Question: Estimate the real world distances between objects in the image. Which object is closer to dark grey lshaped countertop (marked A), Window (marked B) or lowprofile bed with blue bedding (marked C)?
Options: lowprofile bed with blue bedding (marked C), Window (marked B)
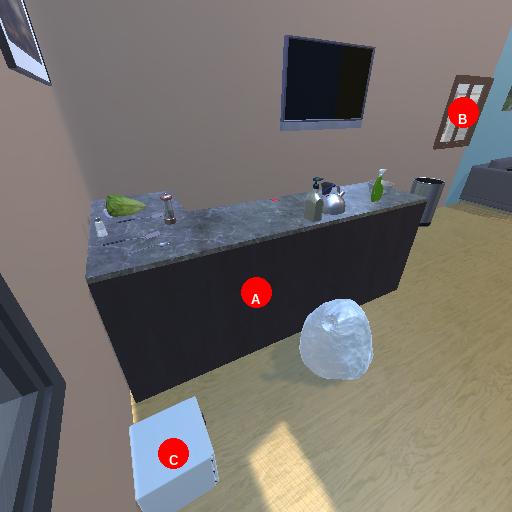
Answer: lowprofile bed with blue bedding (marked C)